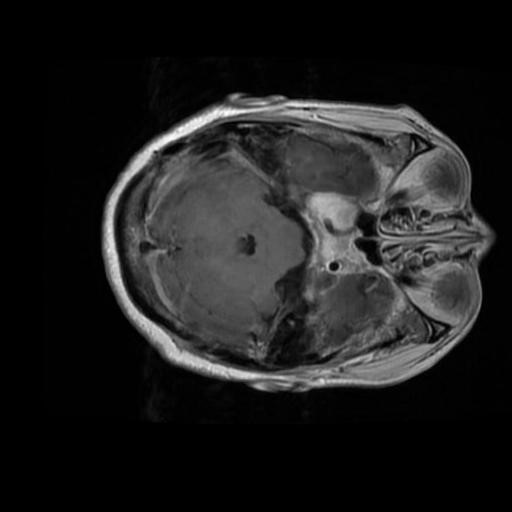
Label: brain_menin